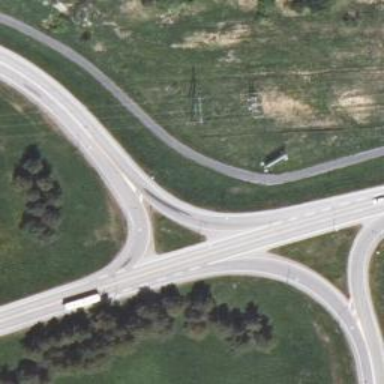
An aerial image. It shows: Trunk link highway.